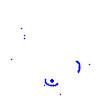
Particle: proton